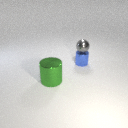
small gray metal sphere above small blue metal cylinder